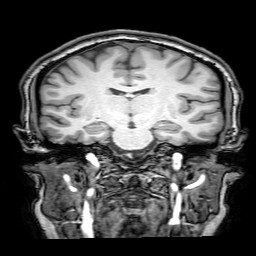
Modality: T1w
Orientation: sagittal